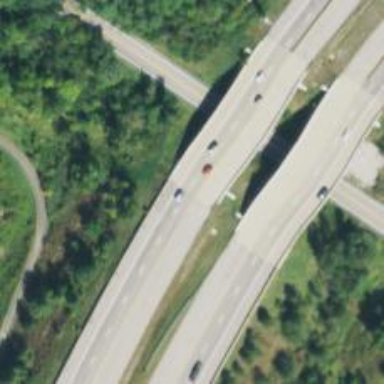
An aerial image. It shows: Bridge over motorway.